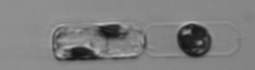
Label: Guinardia_delicatula_TAG_internal_parasite